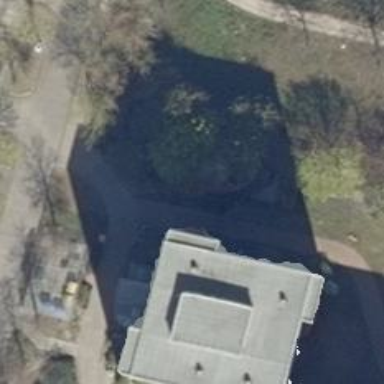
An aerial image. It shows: Flat-roofed apartment building.